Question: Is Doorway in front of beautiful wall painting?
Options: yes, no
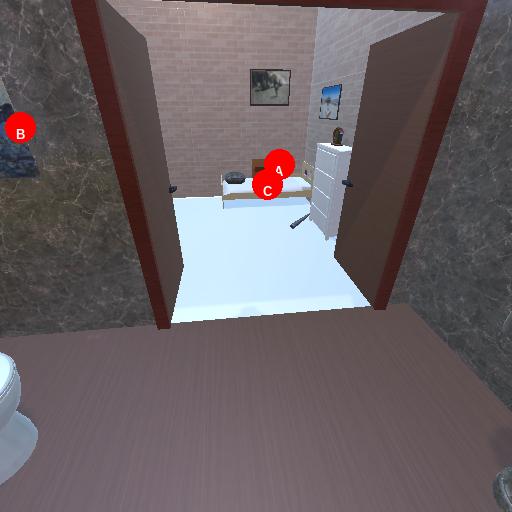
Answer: yes